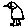
Label: bird